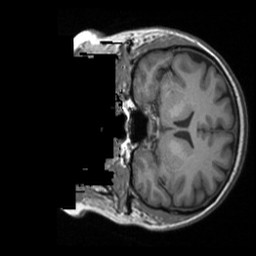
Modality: T1w
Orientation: coronal
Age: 53
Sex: female
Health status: ill
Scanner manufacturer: siemens
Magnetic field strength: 3 T
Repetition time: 1.9 s
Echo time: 0.00247 s